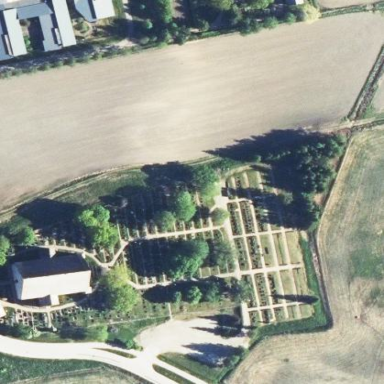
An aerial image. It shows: Graveyard.